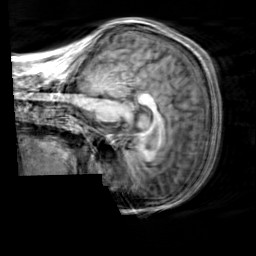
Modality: T1w
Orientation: sagittal
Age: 21
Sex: male
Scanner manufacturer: siemens
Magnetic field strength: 3 T
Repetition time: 2.3 s
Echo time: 0.00303 s